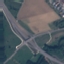
Land use / land cover: Highway